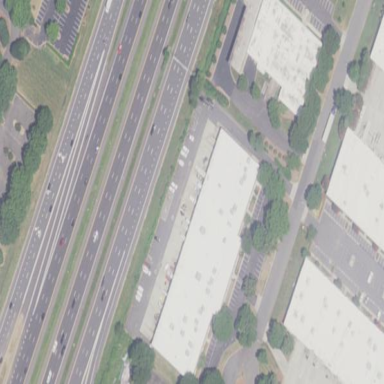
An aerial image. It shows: Retail building.